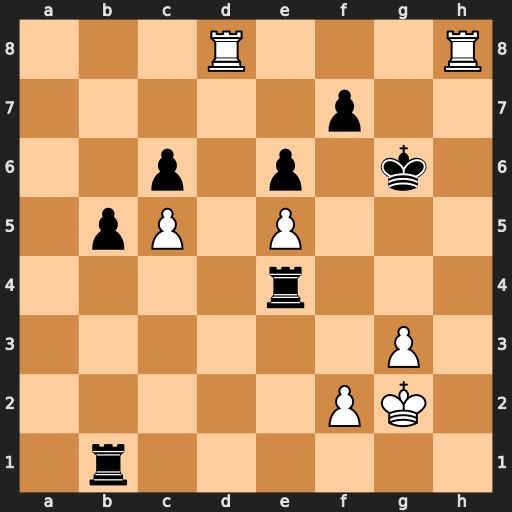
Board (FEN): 3R3R/5p2/2p1p1k1/1pP1P3/4r3/6P1/5PK1/1r6
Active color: w
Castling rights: -
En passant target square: -
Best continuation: Rdg8+ Kf5 Rh5#